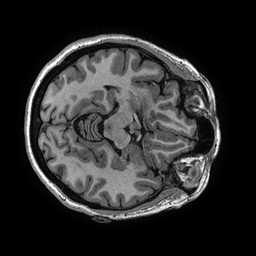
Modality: T1w
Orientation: axial
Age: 45
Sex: female
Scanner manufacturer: ge
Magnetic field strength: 3 T
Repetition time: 0.006952 s
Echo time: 0.00292 s